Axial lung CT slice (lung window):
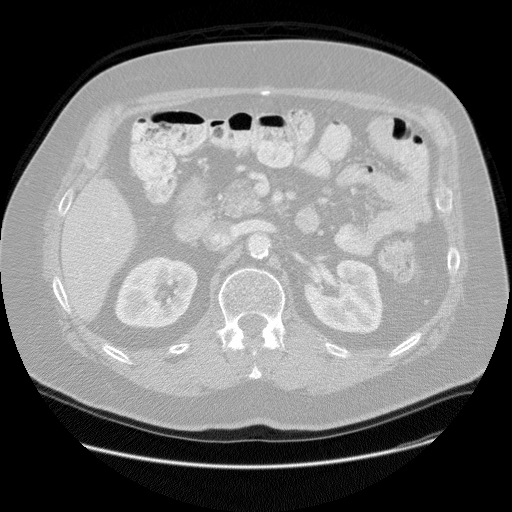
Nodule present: no